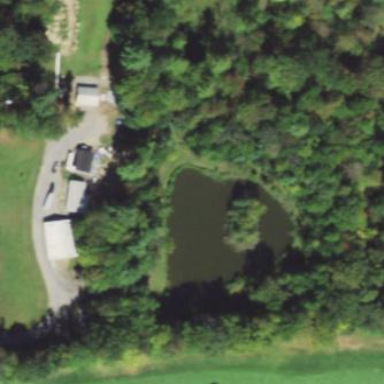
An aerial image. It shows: Pond with natural water.